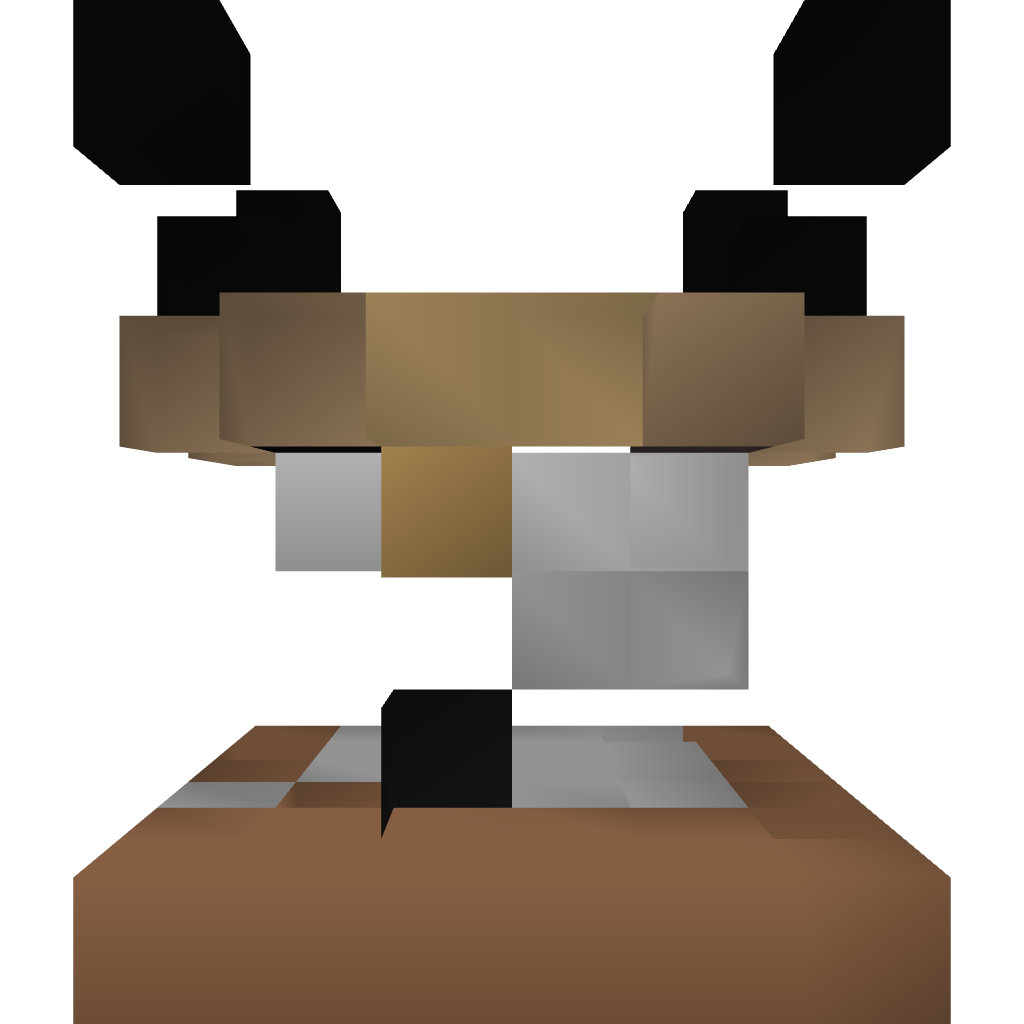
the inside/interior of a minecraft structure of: Boat Dock